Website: apple
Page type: receipt
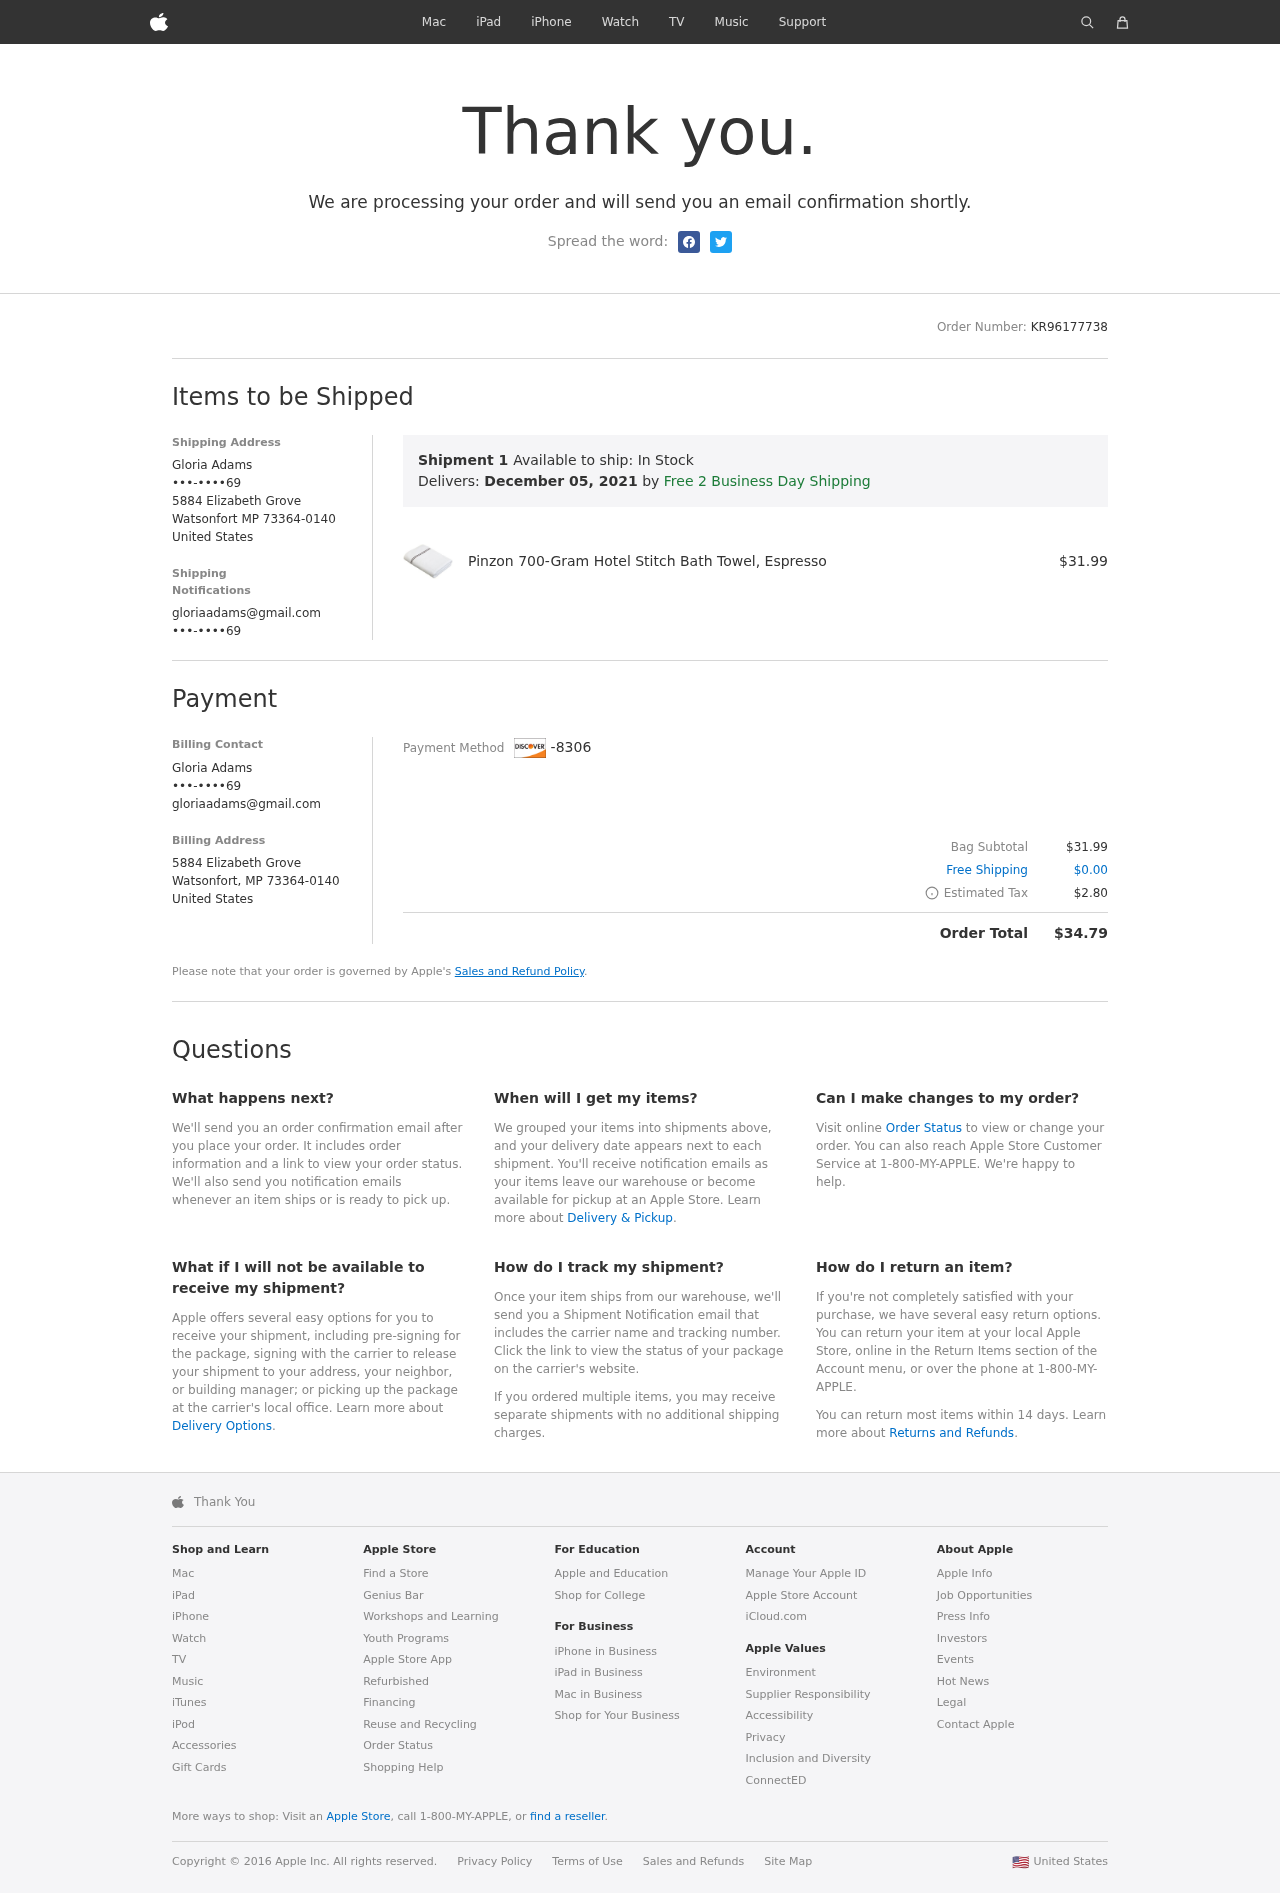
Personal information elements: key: PII_CARD_LAST4
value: -8306
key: PII_CITY
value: Watsonfort
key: PII_COUNTRY
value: United States
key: PII_EMAIL
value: gloriaadams@gmail.com
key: PII_EMAIL2
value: gloriaadams@gmail.com
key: PII_FULLNAME
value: Gloria Adams
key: PII_FULLNAME2
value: Gloria Adams
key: PII_PHONE
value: •••-••••69
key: PII_PHONE2
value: •••-••••69
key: PII_PHONE3
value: •••-••••69
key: PII_POSTCODE_FULL
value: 73364-0140
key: PII_STATE_ABBR
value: MP
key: PII_STREET
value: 5884 Elizabeth Grove
Product elements: key: PRODUCT1_NAME
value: Pinzon 700-Gram Hotel Stitch Bath Towel, Espresso
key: PRODUCT1_PRICE
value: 31.99
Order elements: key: ORDER_ID
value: KR96177738
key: ORDER_DELIVERY_DATE
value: December 05, 2021
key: ORDER_SUBTOTAL
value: $31.99
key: ORDER_SHIPPING_COST
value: $0.00
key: ORDER_TAX
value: $2.80
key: ORDER_TOTAL
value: $34.79